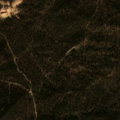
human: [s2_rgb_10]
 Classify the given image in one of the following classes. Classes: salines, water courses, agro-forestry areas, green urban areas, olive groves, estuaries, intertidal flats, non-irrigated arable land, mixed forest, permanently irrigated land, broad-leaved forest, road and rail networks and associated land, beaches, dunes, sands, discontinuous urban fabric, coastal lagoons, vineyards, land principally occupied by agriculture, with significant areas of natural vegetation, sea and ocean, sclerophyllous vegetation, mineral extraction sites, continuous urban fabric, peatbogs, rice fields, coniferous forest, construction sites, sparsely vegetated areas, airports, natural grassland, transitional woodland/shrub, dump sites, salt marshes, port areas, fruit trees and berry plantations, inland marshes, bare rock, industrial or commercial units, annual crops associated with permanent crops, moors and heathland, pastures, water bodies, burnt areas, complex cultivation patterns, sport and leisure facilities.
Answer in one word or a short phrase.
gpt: agro-forestry areas, broad-leaved forest